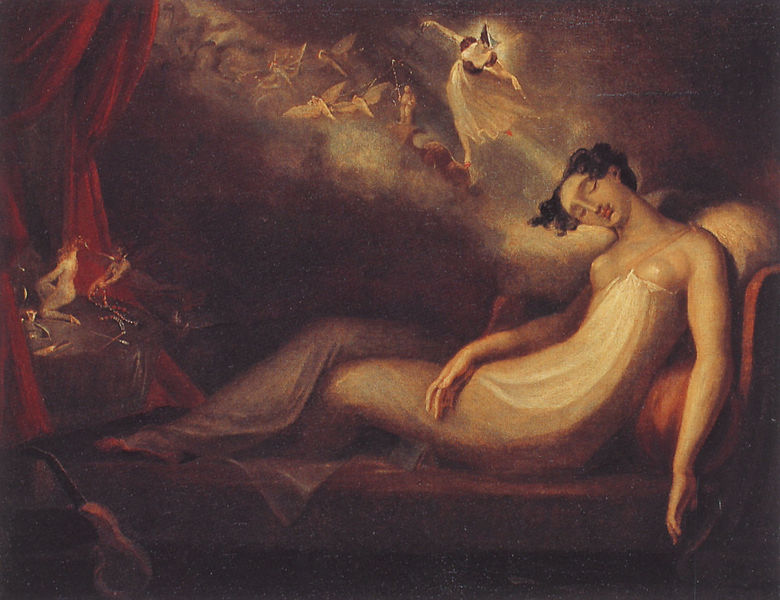
Titel: Queen Mab
Künstler: Johann Heinrich Füssli
Institution: Schaffhausen, Museum zu Allerheiligen, Sturzenegger-Stiftung
Schlagwörter: akt, dunkel, flügel, gemälde, hand, kopf, nackt, schatten, schlaf, wolken, sitzen, brust, busen, frau, kleid, licht, mund, weiss, rot, tanz, arm, arme, augen, falten, samt, hände, portrait, vorhang, öl, haare, tanzen, lippen, schulter, engel, beine, bein, brüste, ruhe, sofa, liegen, schlafen, schlafend, bett, liegend, surrealismus, traum, schmetterling, fabelwesen, chaiselongue, ottomane, vorhand, träumen, fee, nachtfalter, feen, neigen, ruhend, kanapee, schlafe